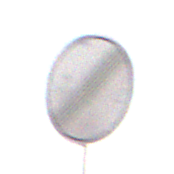
Verkehrszeichen: EndeSaemtlicherBegrenzungen
Umgebung: Outdoor, Nature
Tageszeit: MorningAfternoon
Wetter: PartlyCloudy
Licht: Natural
Jahreszeit: NotSpecified
Kontrast: HighContrast